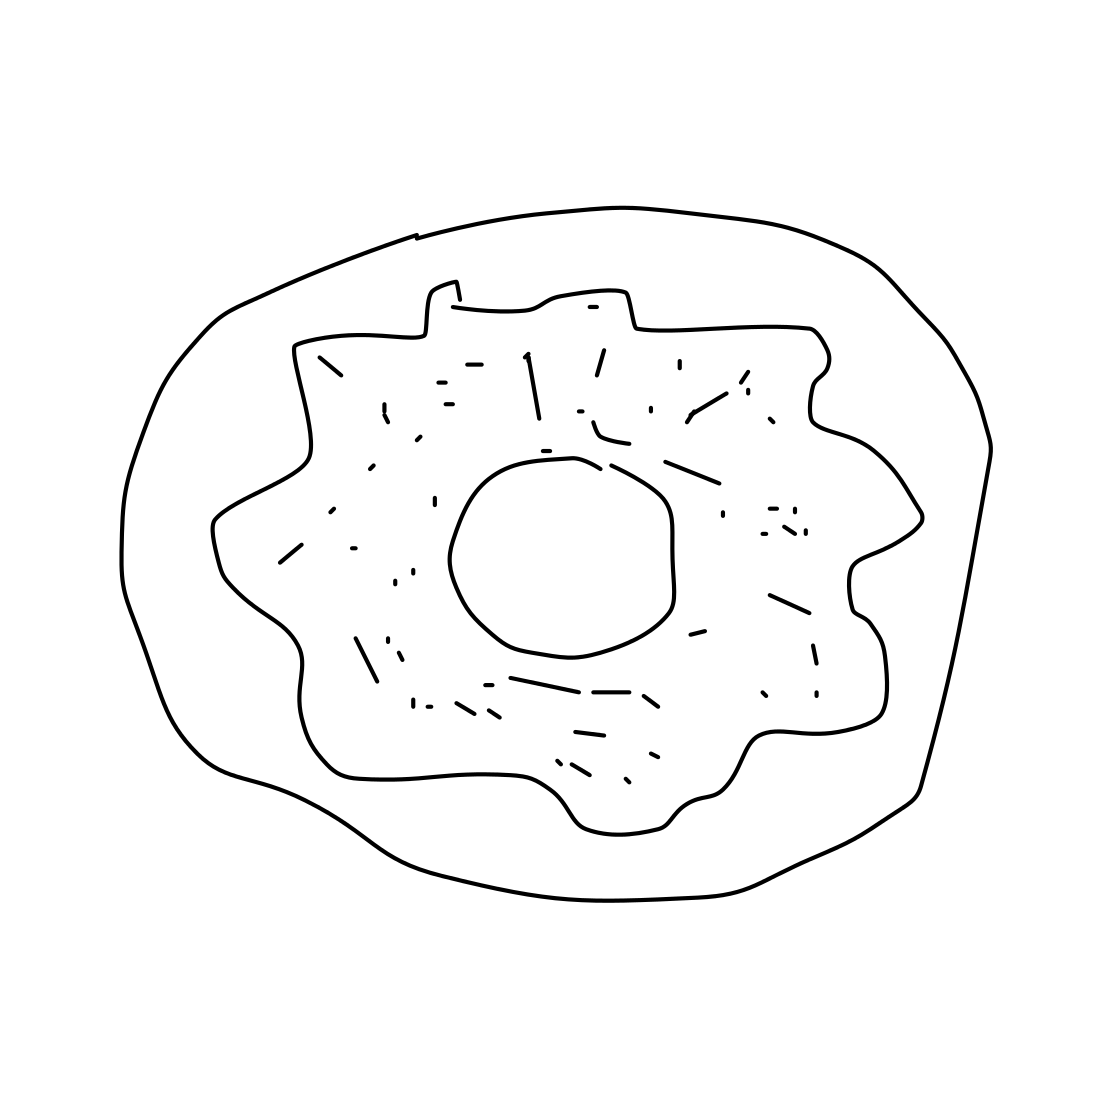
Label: donut